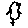
Label: bird